Question: I have two sheets in Excel.
On one sheet I would like to have a function which validates the second sheet.
Attached screenshot for better understanding:

: I am using it like this and it works: =IF(AND(ISBLANK(ABS!P4),ISBLANK(ABS!P35),ISBLANK(ABS!P38),ISBLANK(ABS!P43),ISBLANK(ABS!P49),ISBLANK(ABS!P53),ISBLANK(ABS!P54),ISBLANK(ABS!P55),ISBLANK(ABS!P71),ISBLANK(ABS!P76),ISBLANK(ABS!P77),"Not Done","Done")
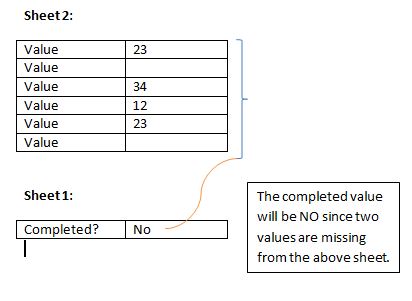
Answer: You can use the 'COUNTBLANK()' function like this:
'''
=IF(COUNTBLANK(Sheet1!A1:A10)>0,"No","Yes")
'''